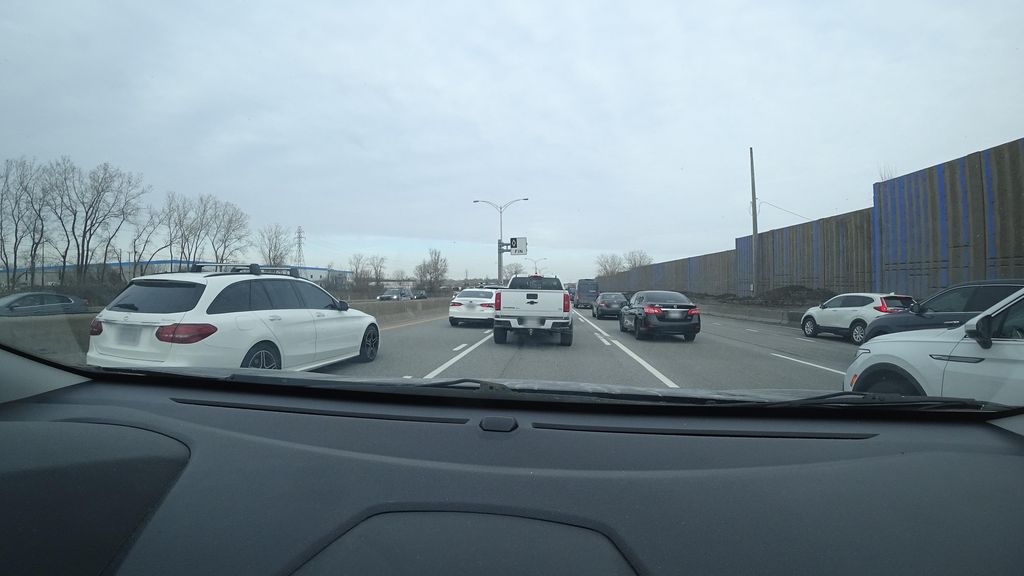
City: montreal